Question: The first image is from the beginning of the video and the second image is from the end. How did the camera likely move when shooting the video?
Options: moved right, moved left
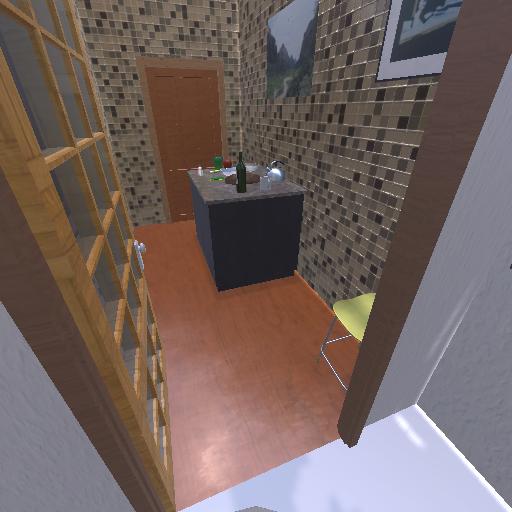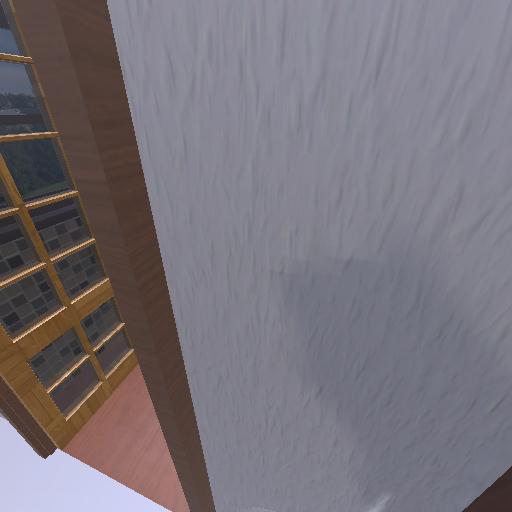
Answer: moved right